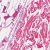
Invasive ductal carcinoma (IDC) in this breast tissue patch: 0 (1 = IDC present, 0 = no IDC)